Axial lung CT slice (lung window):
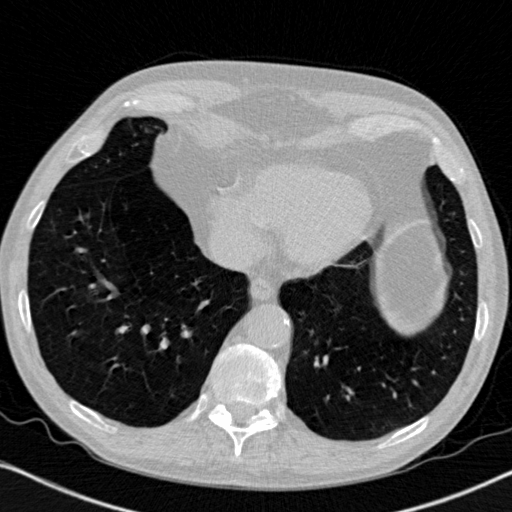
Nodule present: no